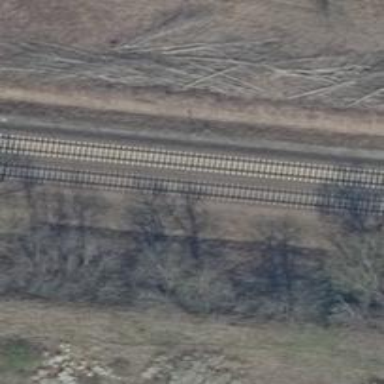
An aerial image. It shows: Railway with electrified contact lines.